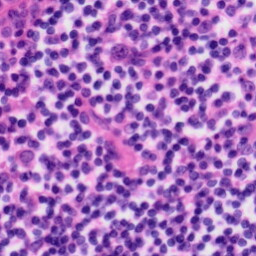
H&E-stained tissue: Tonsil